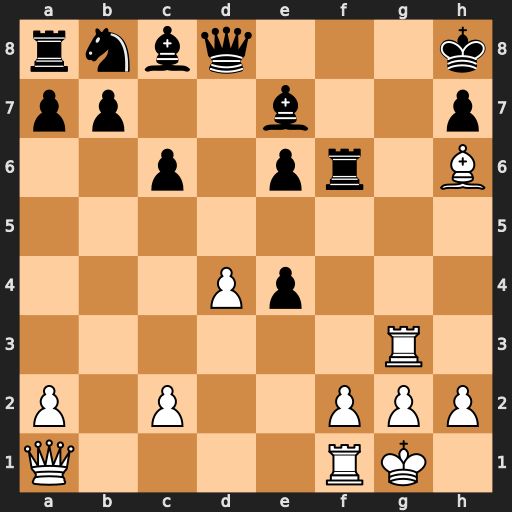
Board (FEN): rnbq3k/pp2b2p/2p1pr1B/8/3Pp3/6R1/P1P2PPP/Q4RK1
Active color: w
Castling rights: -
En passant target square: -
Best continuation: Bg7+ Kg8 Bxf6+